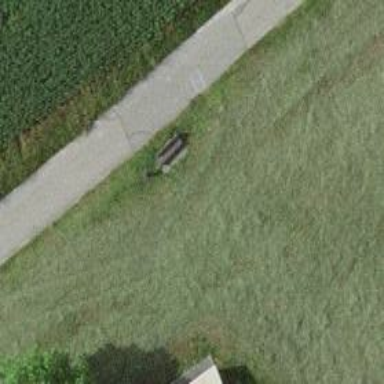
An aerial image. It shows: Maroon bench.